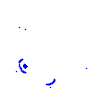
Particle: kaon